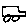
Label: car